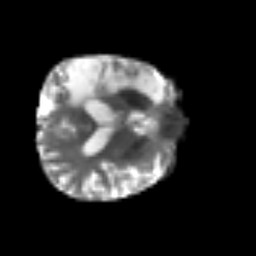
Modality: T2w
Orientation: axial
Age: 56
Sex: male
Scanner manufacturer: siemens
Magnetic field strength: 3 T
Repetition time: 3.2 s
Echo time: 0.081 s